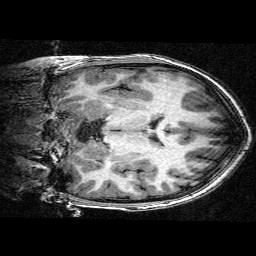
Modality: T1w
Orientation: coronal
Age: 11
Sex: male
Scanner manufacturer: siemens
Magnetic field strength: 3 T
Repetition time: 2.3 s
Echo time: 0.00336 s